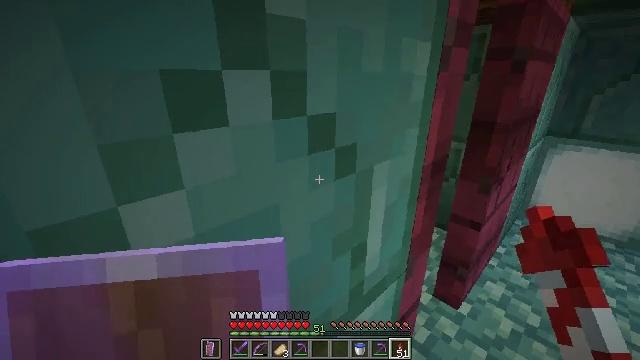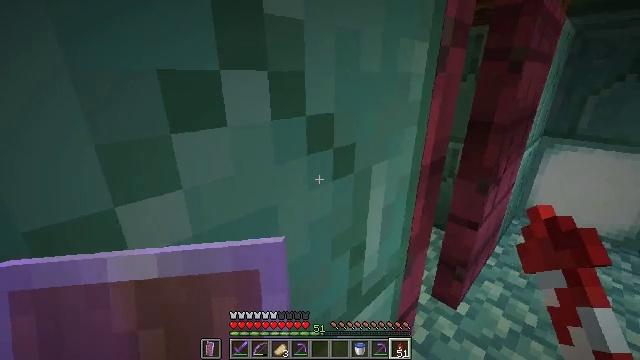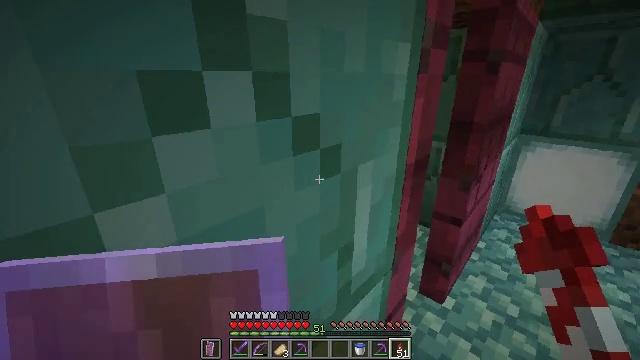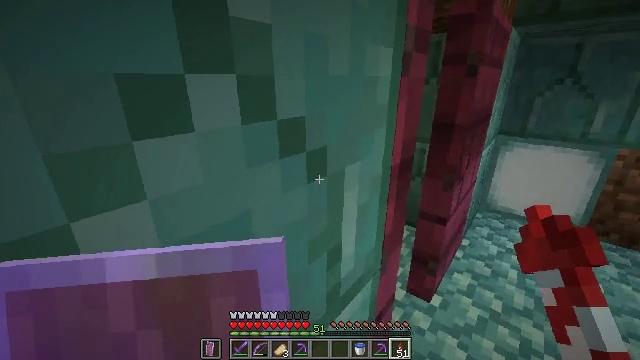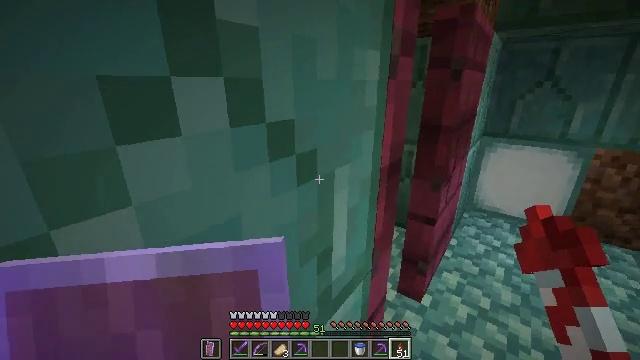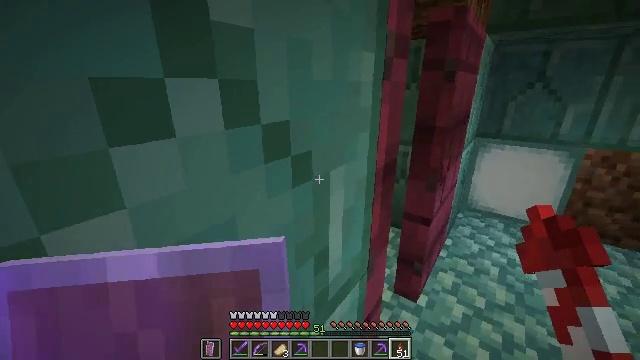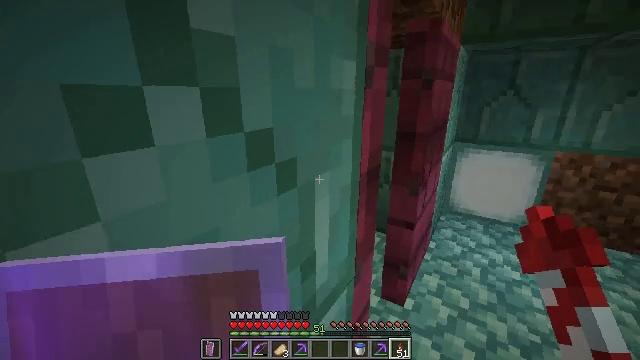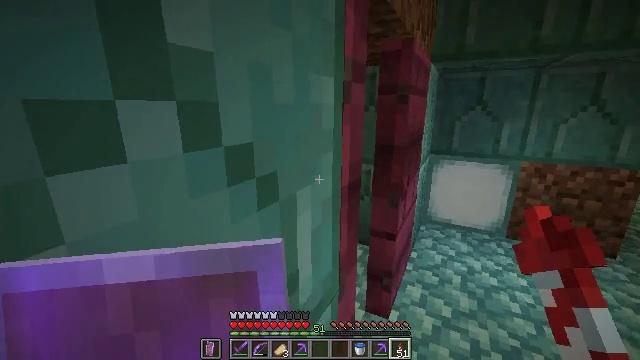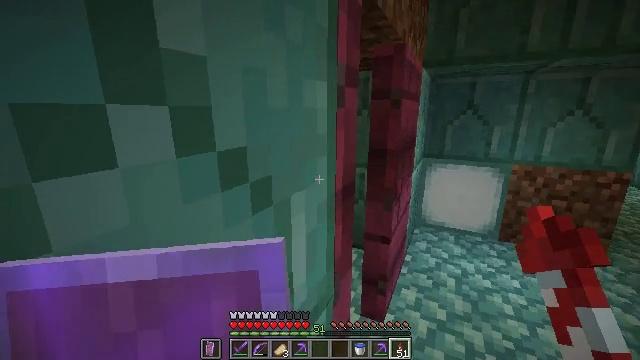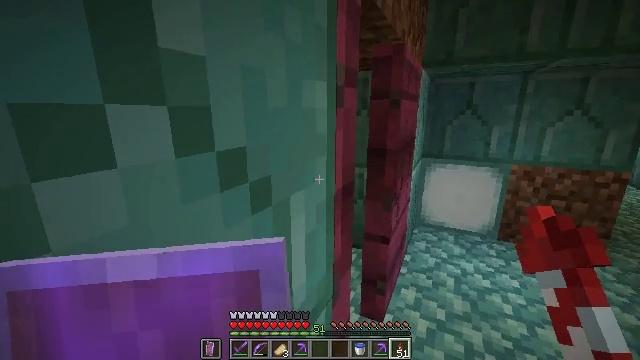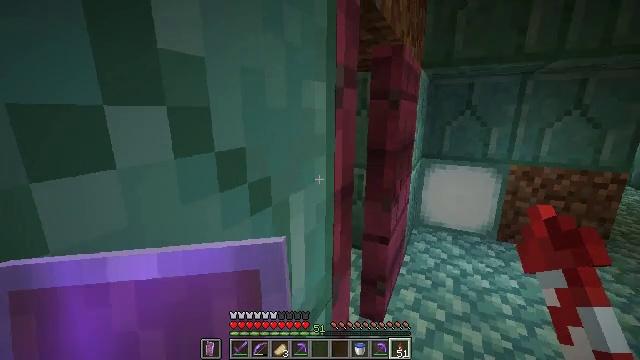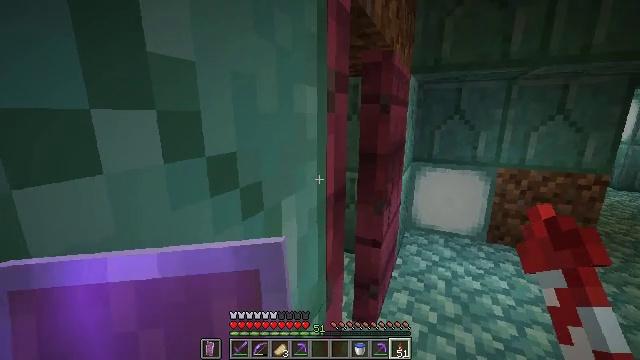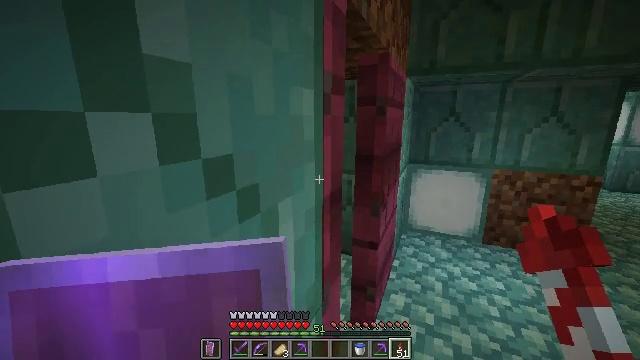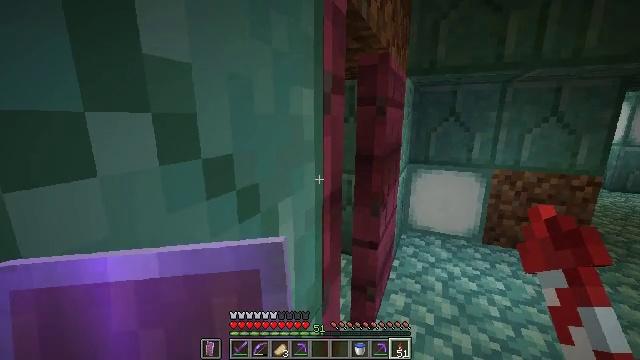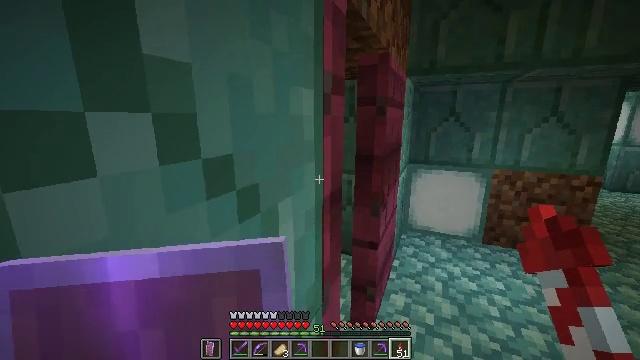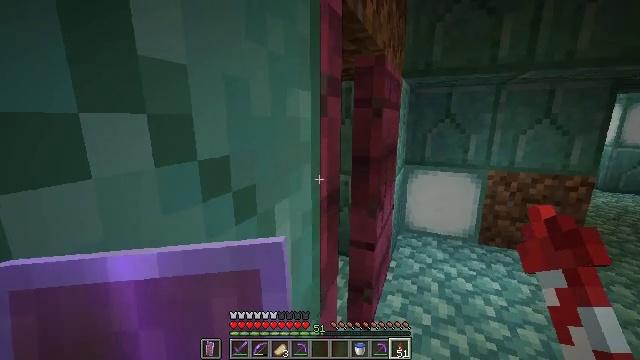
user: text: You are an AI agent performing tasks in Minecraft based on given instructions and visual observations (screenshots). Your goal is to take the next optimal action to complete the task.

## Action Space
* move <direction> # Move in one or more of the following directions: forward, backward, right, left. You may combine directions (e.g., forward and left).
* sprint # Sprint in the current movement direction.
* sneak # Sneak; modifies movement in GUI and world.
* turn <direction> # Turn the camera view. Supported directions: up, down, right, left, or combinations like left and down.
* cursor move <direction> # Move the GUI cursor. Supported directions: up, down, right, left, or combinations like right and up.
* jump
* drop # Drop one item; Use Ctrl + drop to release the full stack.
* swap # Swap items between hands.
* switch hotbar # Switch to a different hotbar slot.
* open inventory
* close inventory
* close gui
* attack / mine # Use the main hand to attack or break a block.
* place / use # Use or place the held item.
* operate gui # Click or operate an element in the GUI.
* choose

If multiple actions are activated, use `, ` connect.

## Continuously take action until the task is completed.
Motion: motion action
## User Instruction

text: craft item sponge
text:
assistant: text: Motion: no_op
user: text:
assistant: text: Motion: turn right
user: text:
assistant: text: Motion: turn right
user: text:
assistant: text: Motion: turn right
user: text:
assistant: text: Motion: turn right
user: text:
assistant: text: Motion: turn right and up
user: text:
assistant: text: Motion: turn right and up
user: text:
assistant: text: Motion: turn right
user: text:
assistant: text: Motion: no_op
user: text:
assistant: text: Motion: no_op
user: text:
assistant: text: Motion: turn right
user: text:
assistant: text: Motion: no_op
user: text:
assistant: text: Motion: no_op
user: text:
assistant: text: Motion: no_op
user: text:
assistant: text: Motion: no_op
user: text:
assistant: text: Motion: no_op
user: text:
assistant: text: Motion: no_op
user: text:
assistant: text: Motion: no_op
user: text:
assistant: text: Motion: no_op
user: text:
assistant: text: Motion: no_op
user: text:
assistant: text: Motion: no_op
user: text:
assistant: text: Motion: no_op
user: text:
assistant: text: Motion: no_op
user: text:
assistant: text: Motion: no_op
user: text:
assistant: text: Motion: use / place
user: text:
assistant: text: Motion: use / place
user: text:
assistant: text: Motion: use / place
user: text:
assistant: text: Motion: use / place
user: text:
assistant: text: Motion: no_op
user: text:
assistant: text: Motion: no_op